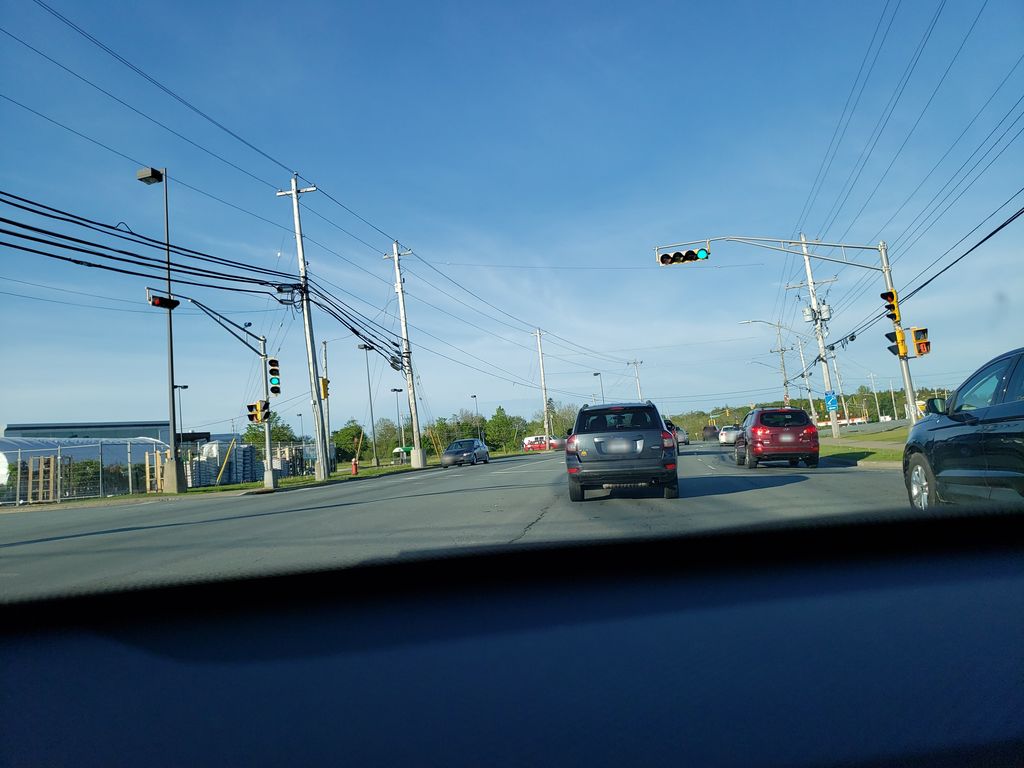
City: halifax